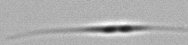
Label: Cylindrotheca